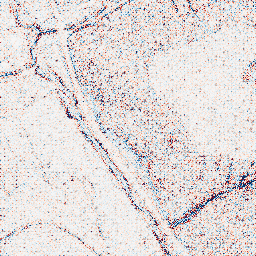
Category: edge_preserving
Decomposition family: anisotropic_diffusion
Decomposition parameters: iterations: 5
kappa: 100
gamma: 0.05
Upsampling method: regularized
Upsampling parameters: scale: 2
lambda_reg: 0.1
Upsampling scale: 2